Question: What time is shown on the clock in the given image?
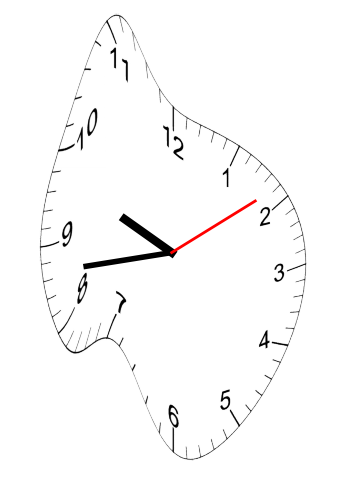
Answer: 09:43:09